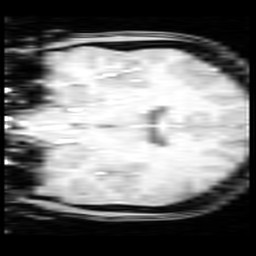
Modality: inplaneT1
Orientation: coronal
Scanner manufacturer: ge
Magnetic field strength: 3 T
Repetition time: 0.25 s
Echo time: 0.0036 s